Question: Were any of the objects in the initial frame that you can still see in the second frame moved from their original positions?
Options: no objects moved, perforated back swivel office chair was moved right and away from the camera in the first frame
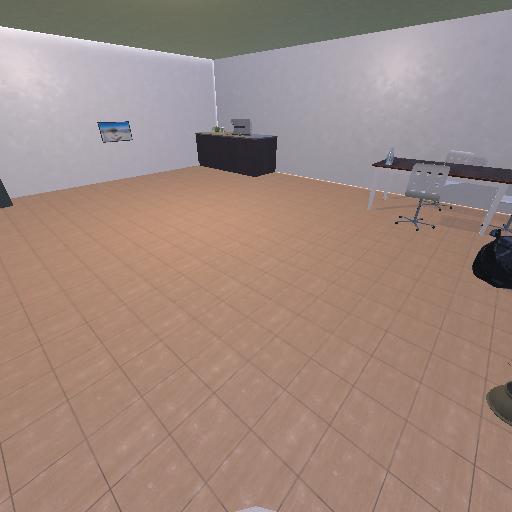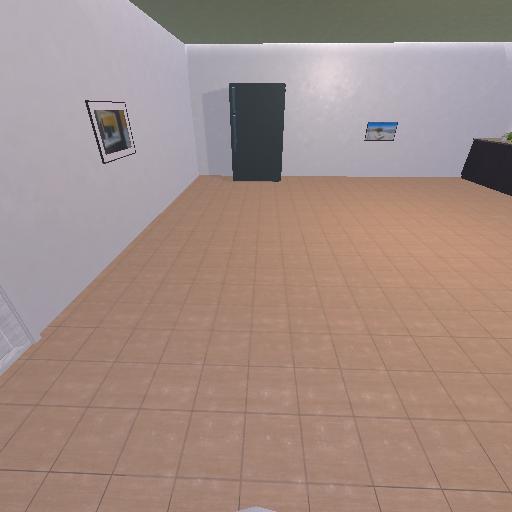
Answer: no objects moved